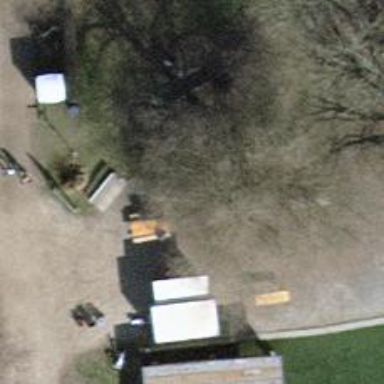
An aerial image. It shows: Brown bench.